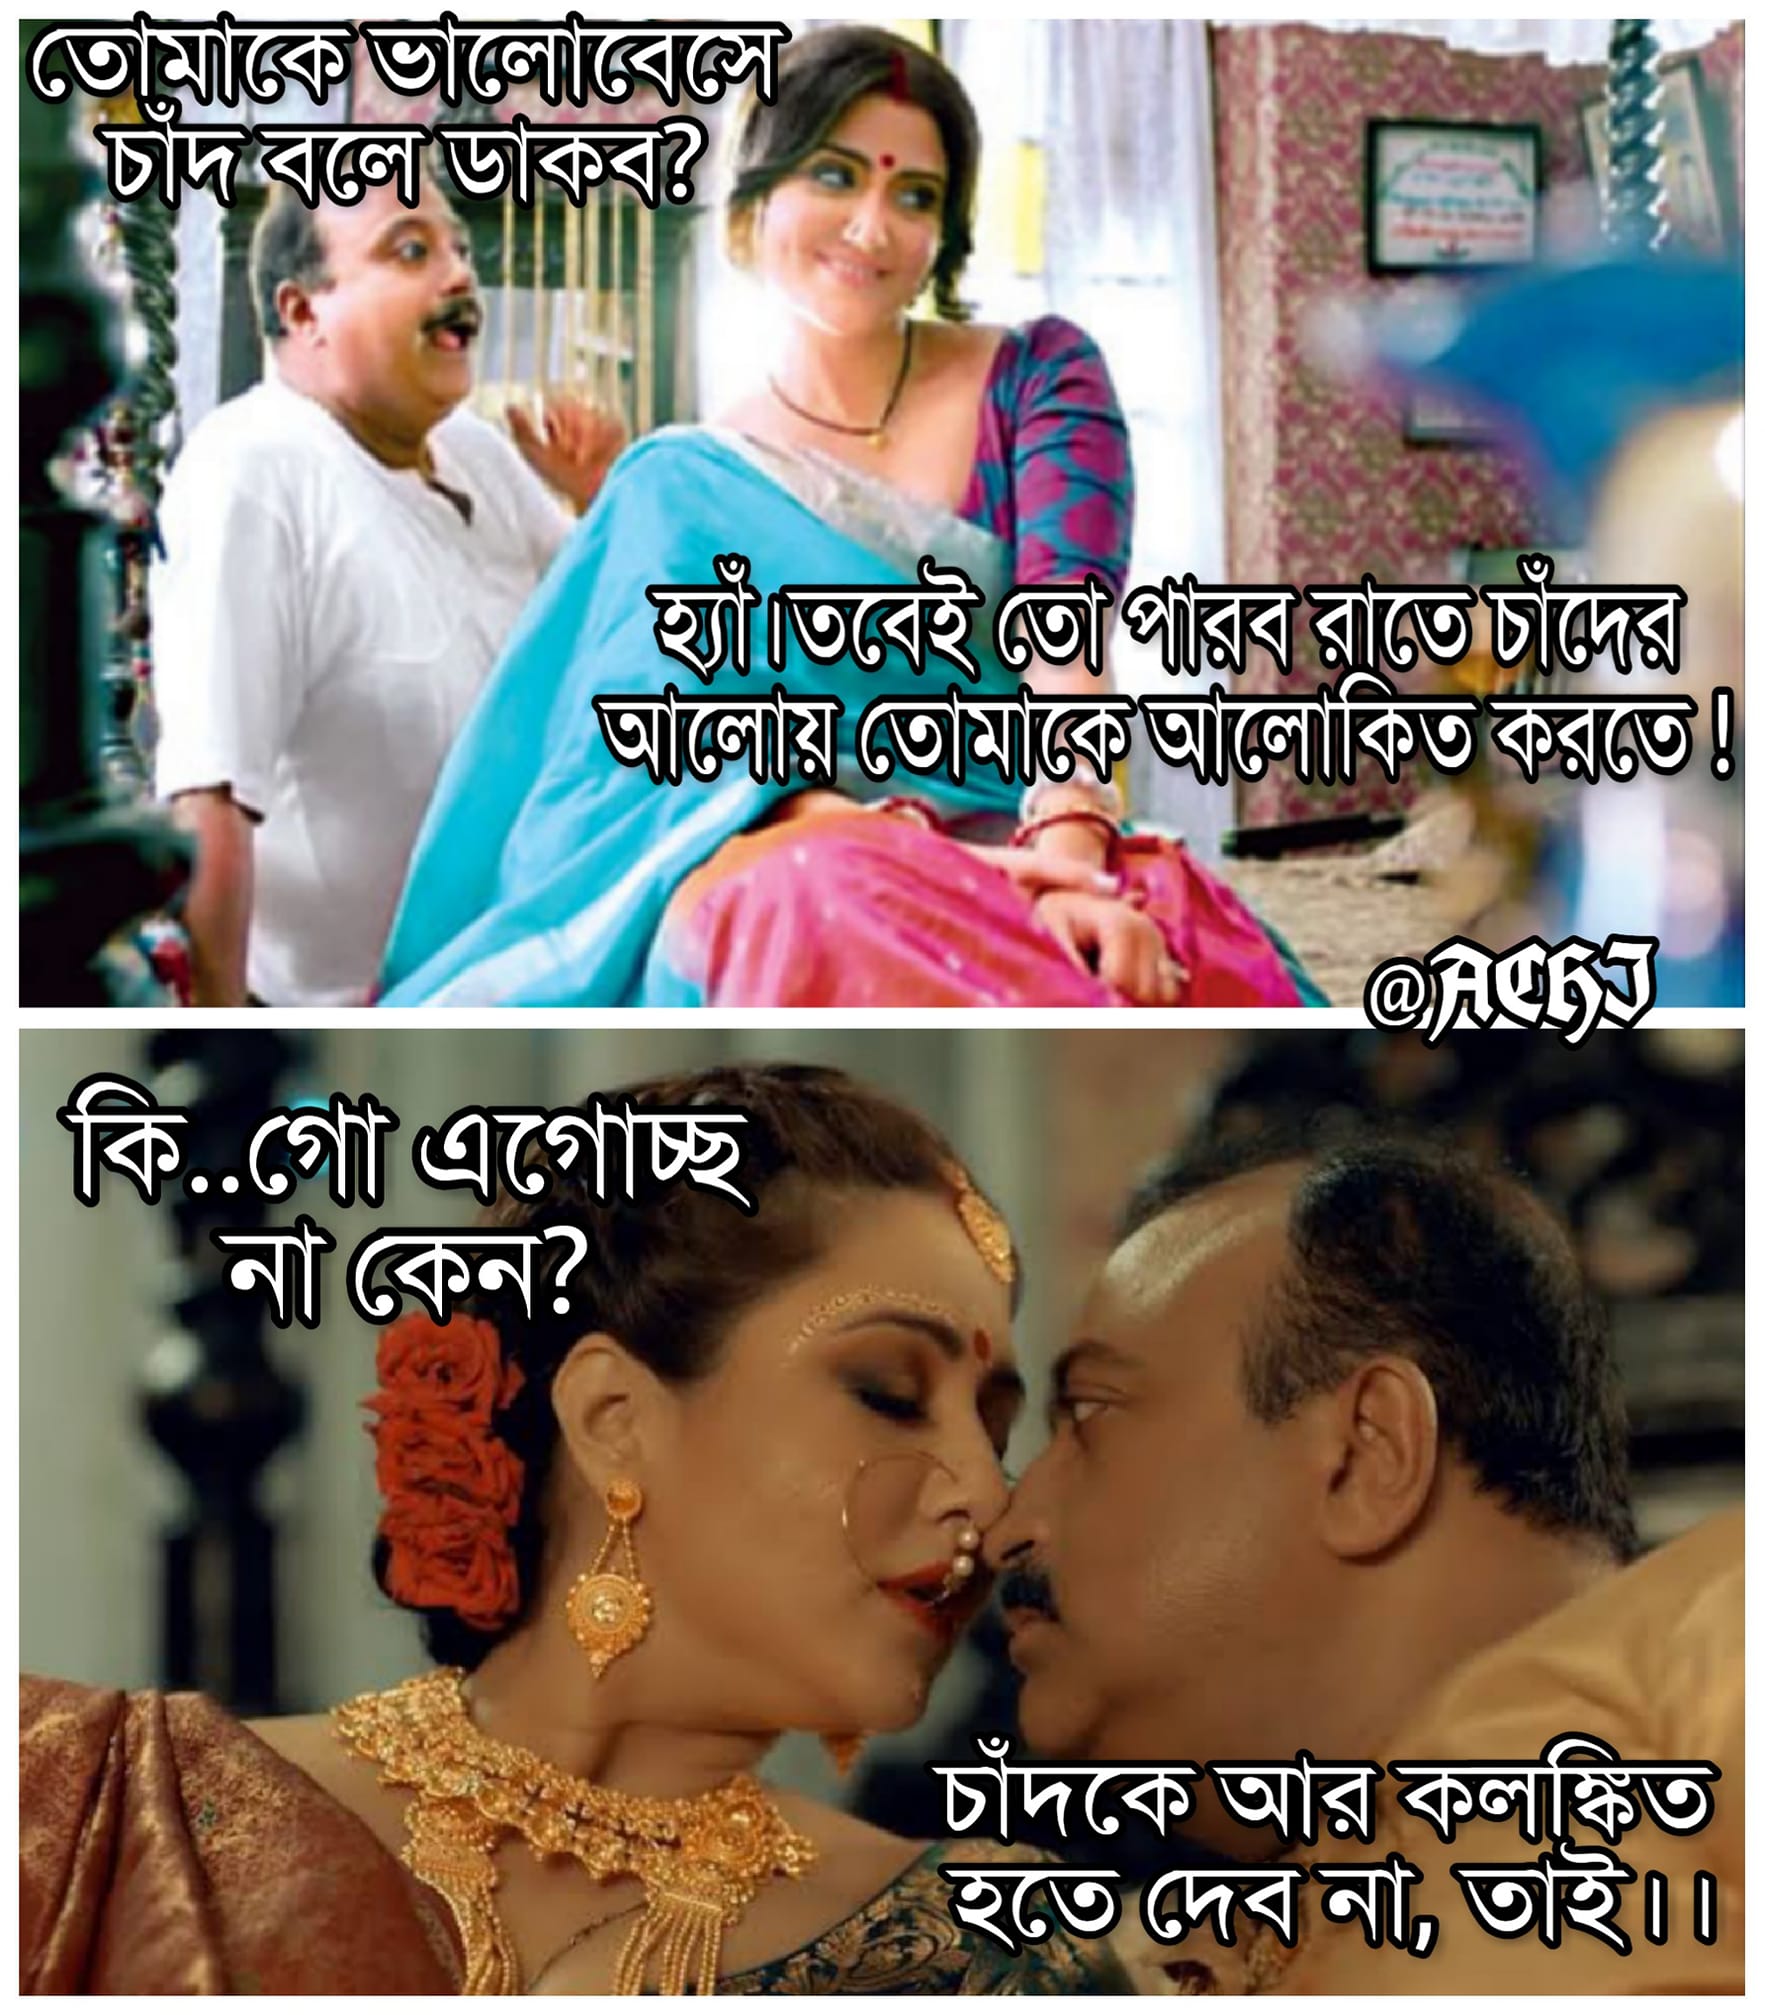
Caption: তোমাকে ভালবেসে চাঁদ বলে ডাকব ?     হ্যাঁ । তবেই তো পারব রাতে চাদের আলোয় তোমাকে আলোকিত করতে !    কি...গো এগোচ্ছ না কেন ?    চাঁদকে আর কলঙ্কিত হতে দেব না, তাই । ।
Label: hate